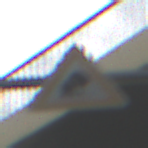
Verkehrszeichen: UnzureichendesLichtraumprofil
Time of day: SunriseSunset
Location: Outdoor (Suburban)
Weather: PartlyCloudy
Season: NotSpecified
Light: Natural